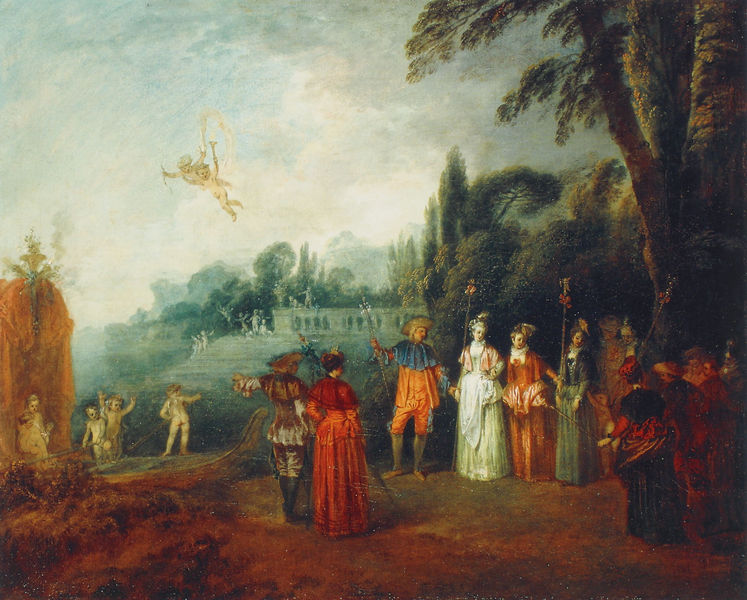
Titel: Die Insel Cythera
Künstler: Jean-Antoine Watteau
Institution: Frankfurt, Städelsches Kunstinstitut
Schlagwörter: baum, gruppe, himmel, mann, nackt, wasser, wolken, bäume, fluss, frauen, landschaft, menschen, frau, hut, kleider, männer, dame, park, schloss, weg, gesellschaft, barock, birken, gewänder, paar, personen, schleifen, rokoko, boot, kahn, kinder, engel, garten, putto, terrasse, treppe, geländer, grotte, lanzen, höfisch, amor, putten, putti, gondel